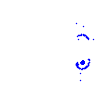
Particle: pion